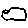
Label: cloud